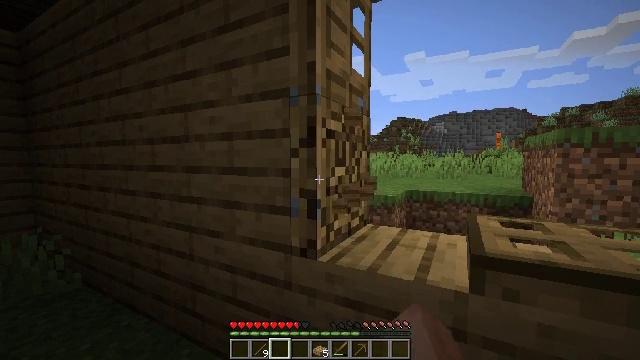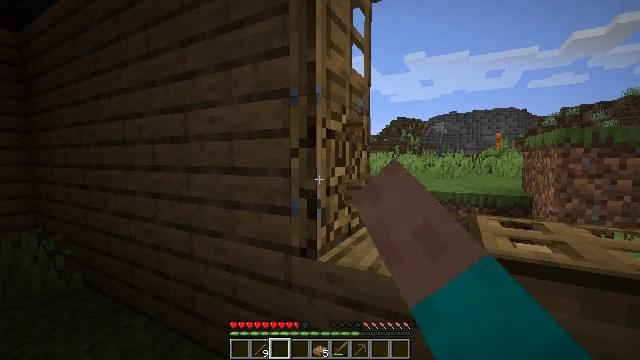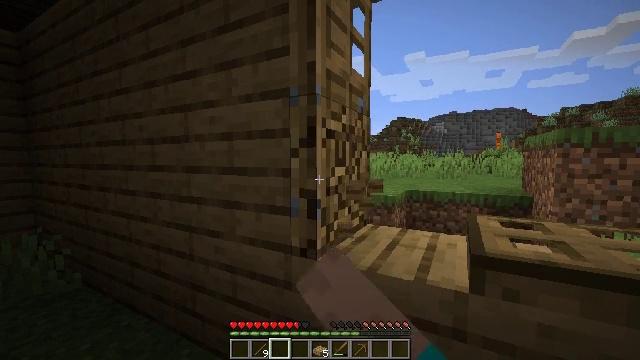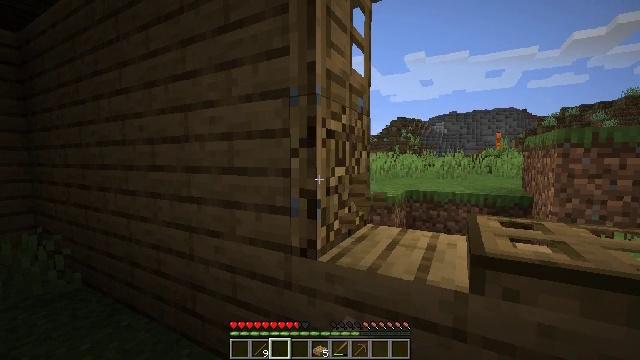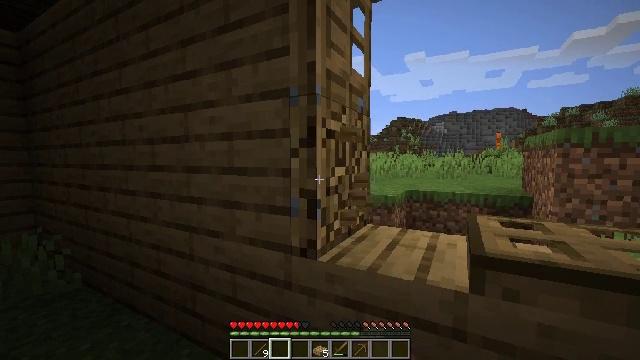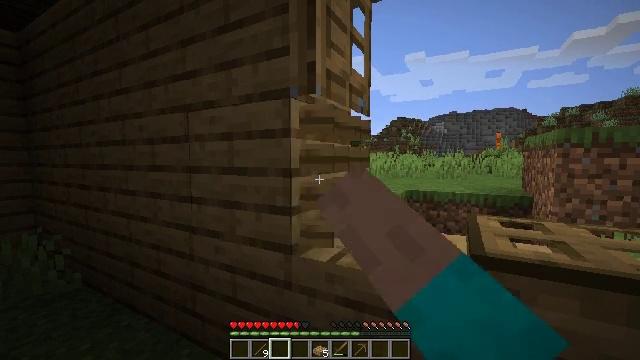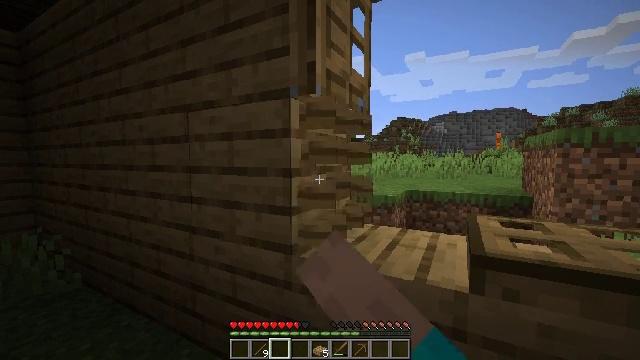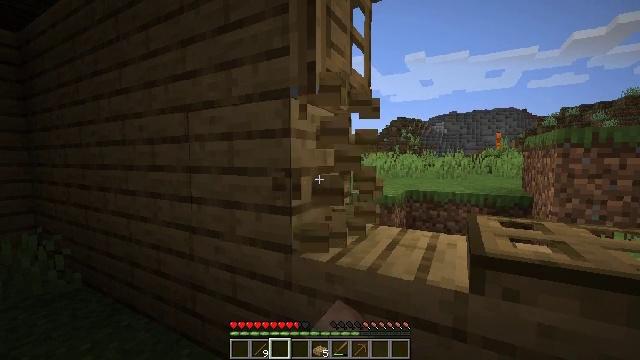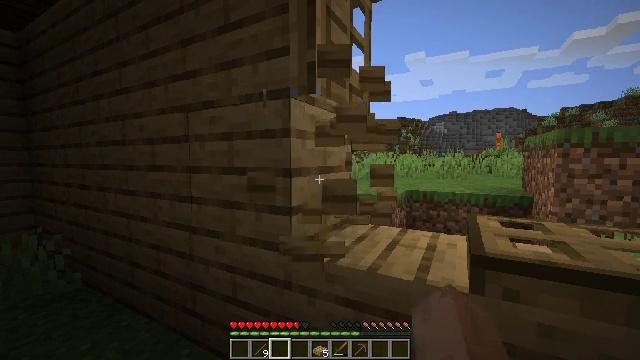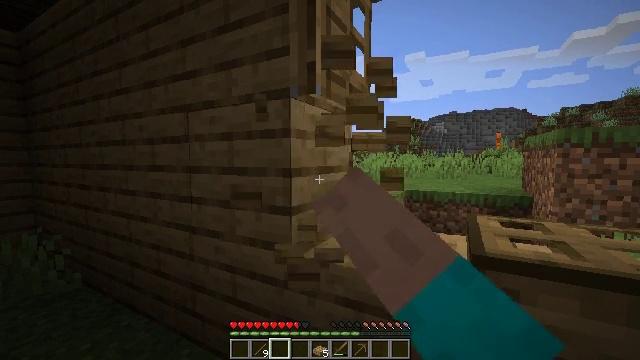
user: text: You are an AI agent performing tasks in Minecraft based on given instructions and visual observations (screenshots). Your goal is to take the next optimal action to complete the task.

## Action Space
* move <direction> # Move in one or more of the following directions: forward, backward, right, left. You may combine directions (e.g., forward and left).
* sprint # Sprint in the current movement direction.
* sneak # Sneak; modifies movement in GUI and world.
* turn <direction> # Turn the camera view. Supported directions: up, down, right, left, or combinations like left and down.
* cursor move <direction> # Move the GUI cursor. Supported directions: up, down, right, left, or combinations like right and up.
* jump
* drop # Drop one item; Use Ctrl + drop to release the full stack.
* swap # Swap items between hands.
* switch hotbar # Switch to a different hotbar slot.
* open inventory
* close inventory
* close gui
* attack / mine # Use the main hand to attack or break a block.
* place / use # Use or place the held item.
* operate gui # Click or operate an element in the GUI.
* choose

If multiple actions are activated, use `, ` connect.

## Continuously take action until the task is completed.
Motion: motion action
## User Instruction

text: Collect the oak door by breaking it.
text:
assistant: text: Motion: attack / mine
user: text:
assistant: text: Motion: attack / mine
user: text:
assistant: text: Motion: attack / mine
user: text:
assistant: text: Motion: attack / mine
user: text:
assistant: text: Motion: attack / mine
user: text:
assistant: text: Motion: attack / mine
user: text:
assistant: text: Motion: attack / mine
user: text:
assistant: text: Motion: attack / mine
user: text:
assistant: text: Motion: attack / mine
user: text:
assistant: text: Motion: attack / mine